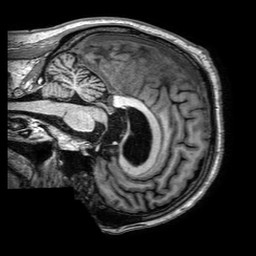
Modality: T1w
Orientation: sagittal
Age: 63
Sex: male
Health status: ill
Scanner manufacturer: philips
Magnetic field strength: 3 T
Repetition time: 0.006603 s
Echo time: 0.00298 s